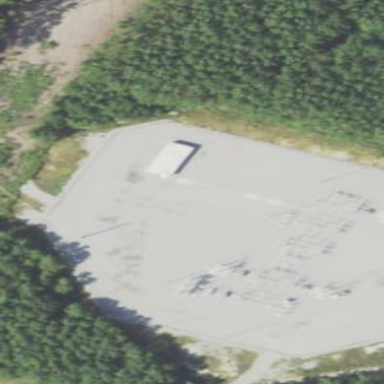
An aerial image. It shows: Substation for switching power equipment surrounded by fence.